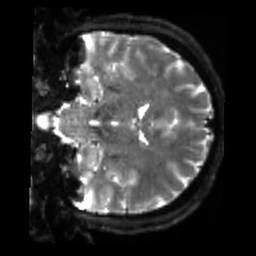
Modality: sbref
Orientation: coronal
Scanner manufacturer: siemens
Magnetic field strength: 3 T
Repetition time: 4 s
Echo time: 0.0594 s